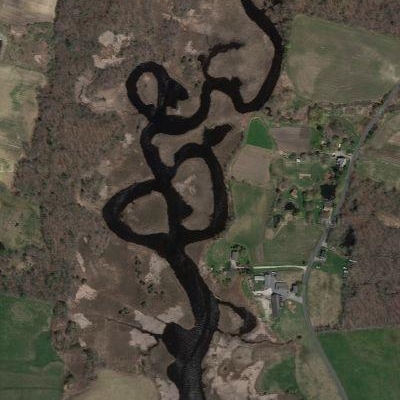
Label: dRiverLake